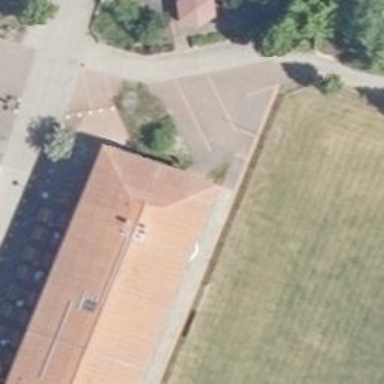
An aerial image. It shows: Commercial building.